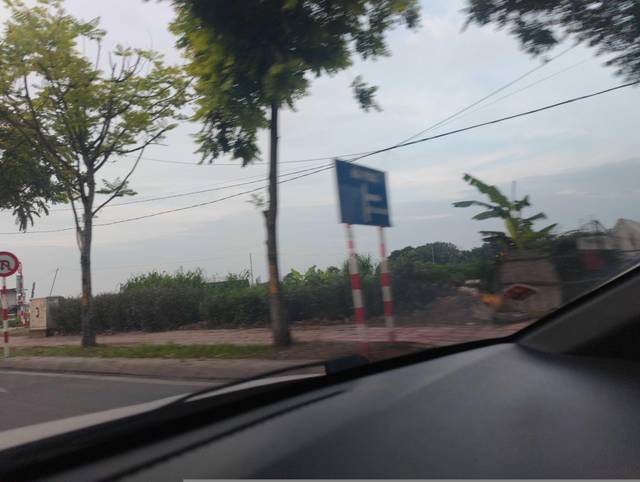
Region: Vietnam
Coordinates: 21.018, 105.913